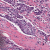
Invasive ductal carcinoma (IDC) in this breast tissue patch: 1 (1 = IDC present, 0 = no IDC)